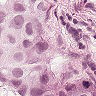
Metastatic tissue present: yes